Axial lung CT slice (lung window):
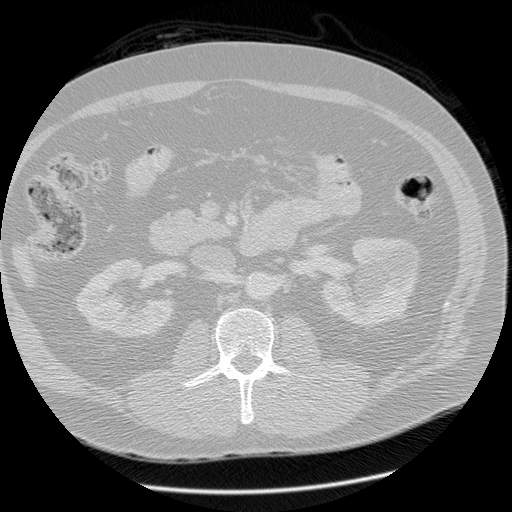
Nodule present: no